Question: Count the number of objects in the diagram.
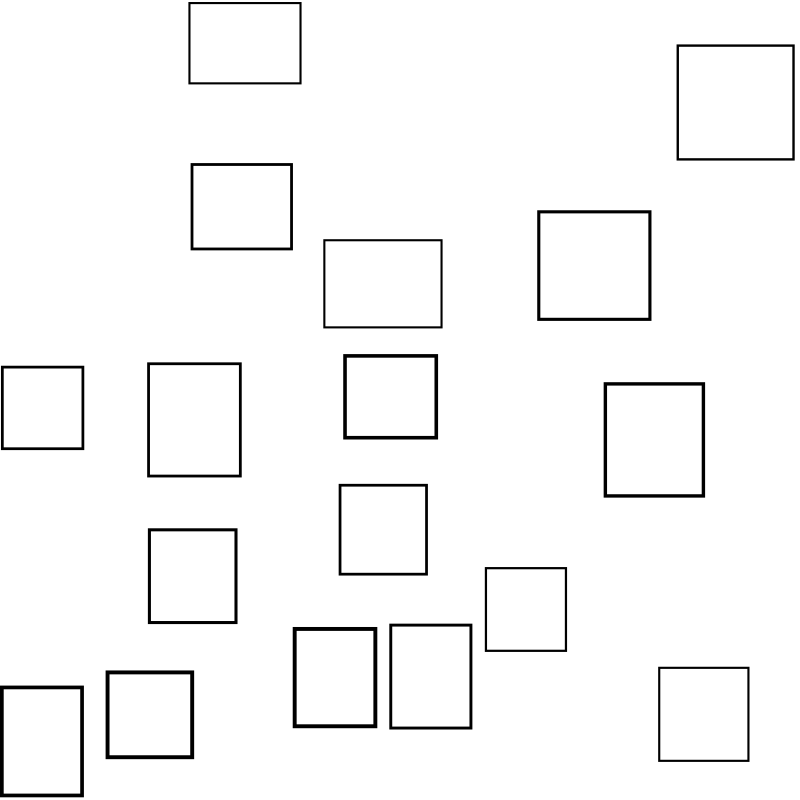
Answer: 17